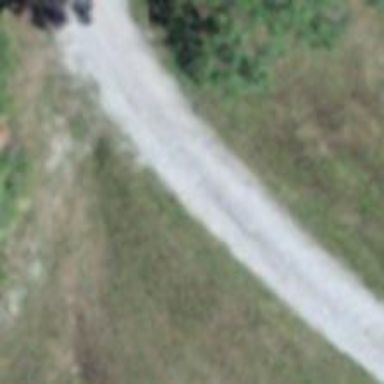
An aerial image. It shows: Well-maintained asphalt track for hiking in the backcountry.